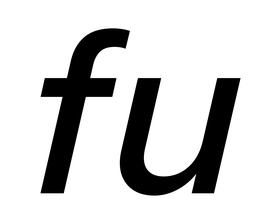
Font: InstrumentSans-Italic_Medium_Italic